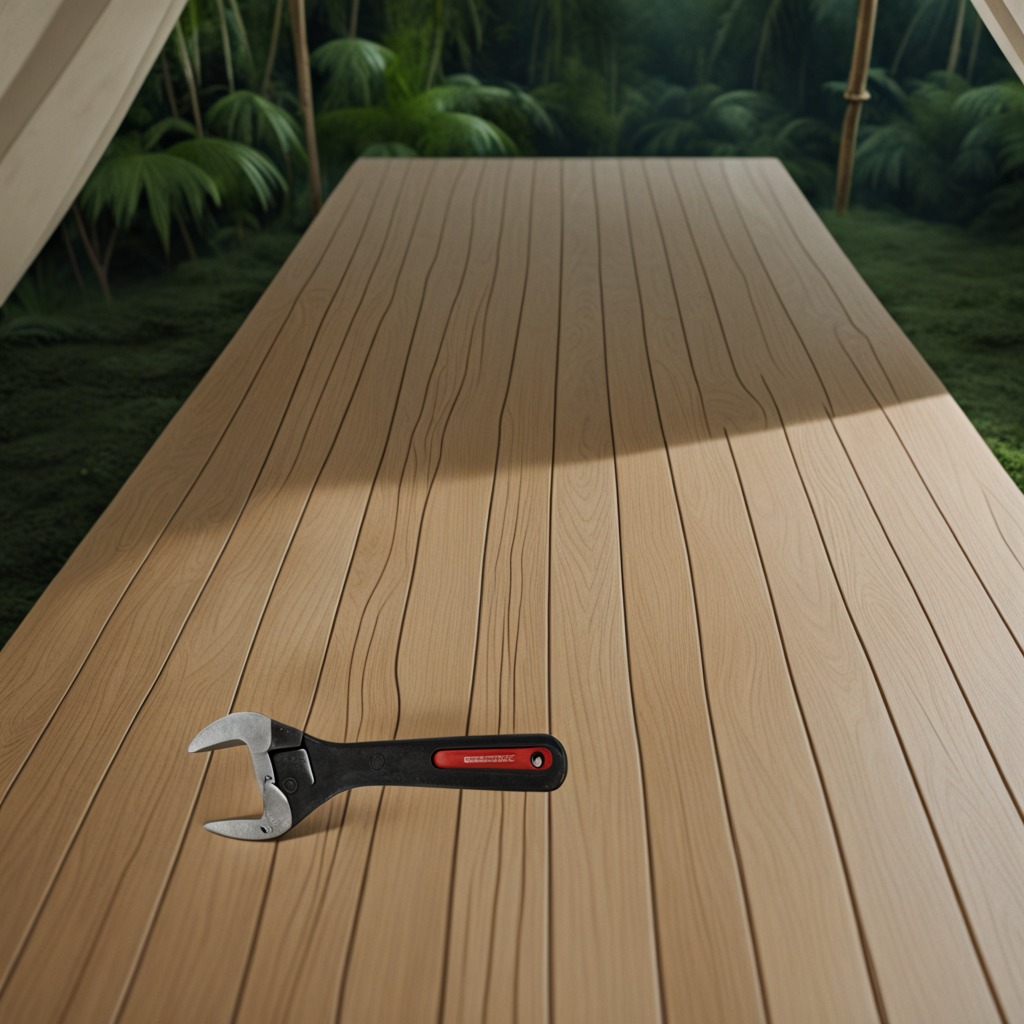
A wrench is lying on a wooden table in a jungle field workshop tent.